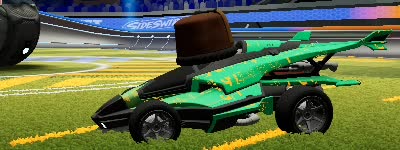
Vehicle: aftershock